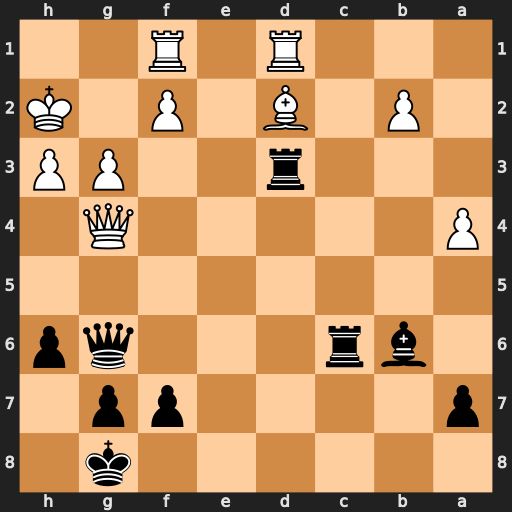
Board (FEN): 6k1/p4pp1/1br3qp/8/P5Q1/3r2PP/1P1B1P1K/3R1R2
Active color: b
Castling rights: -
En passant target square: -
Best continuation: Qxg4 hxg4 Rcd6